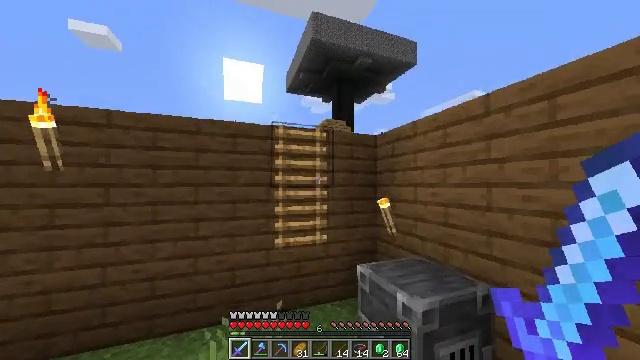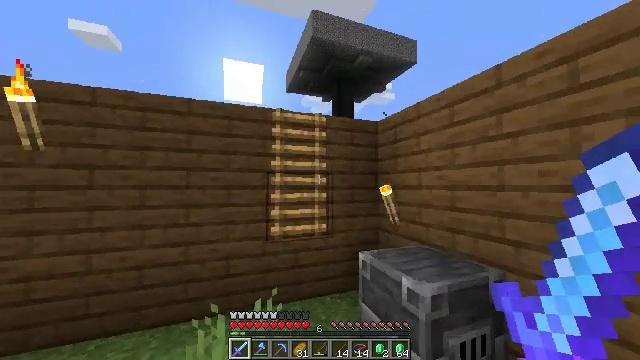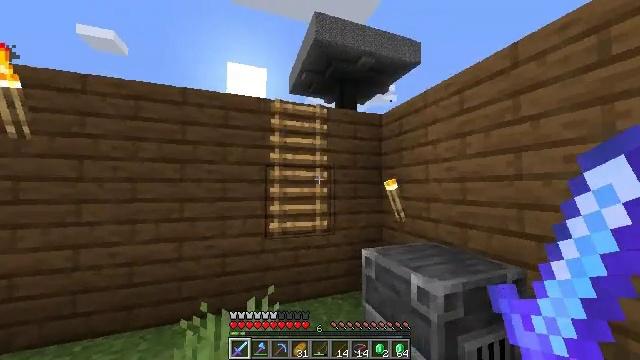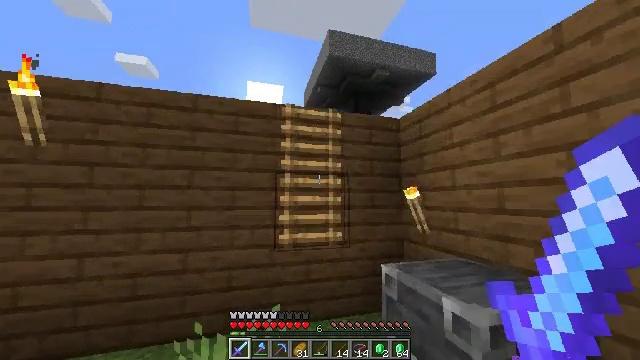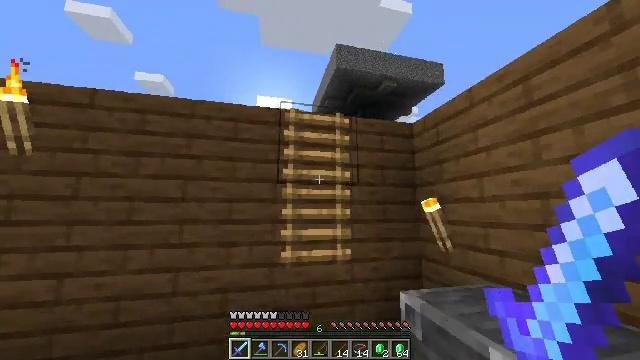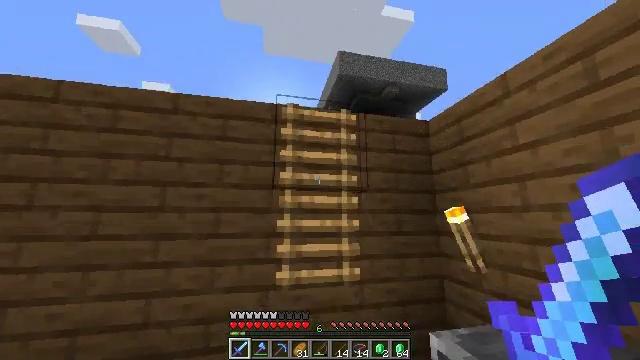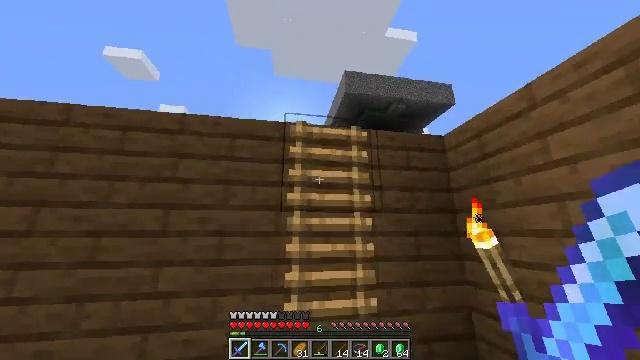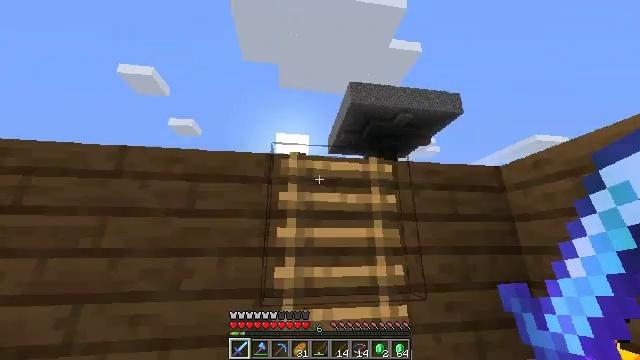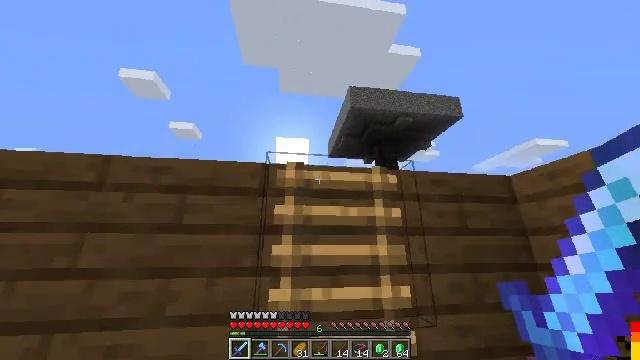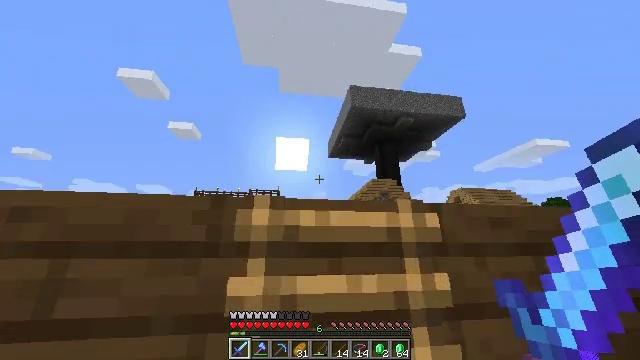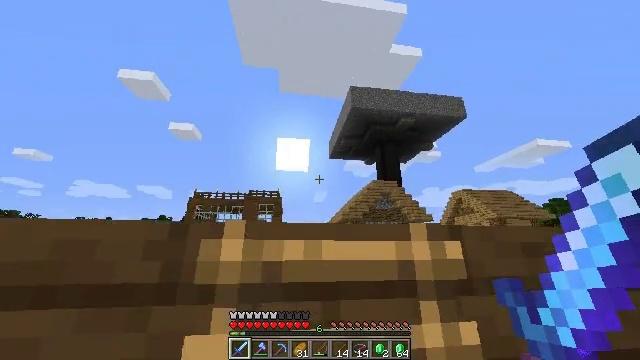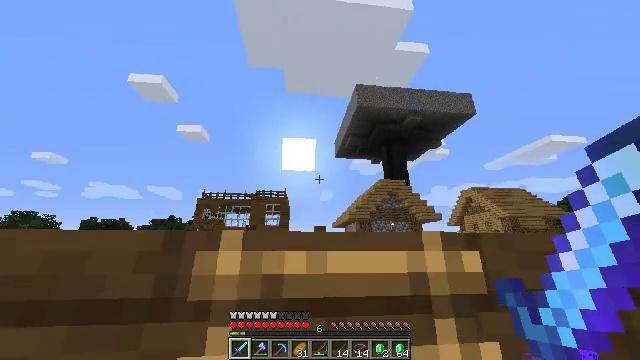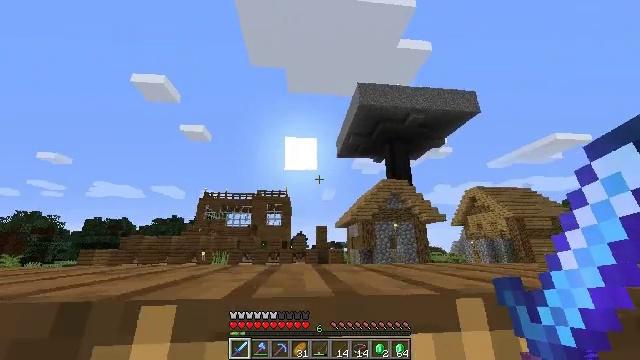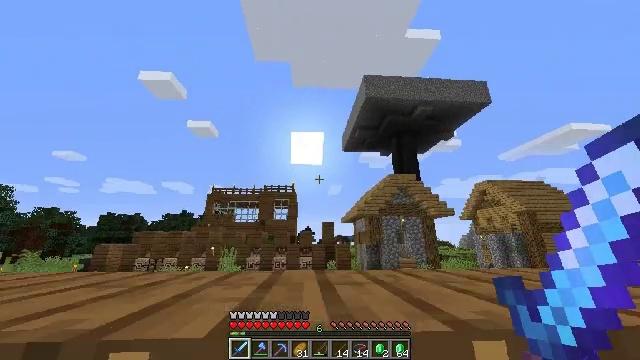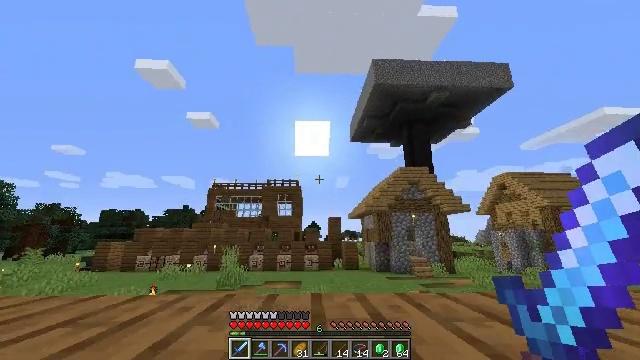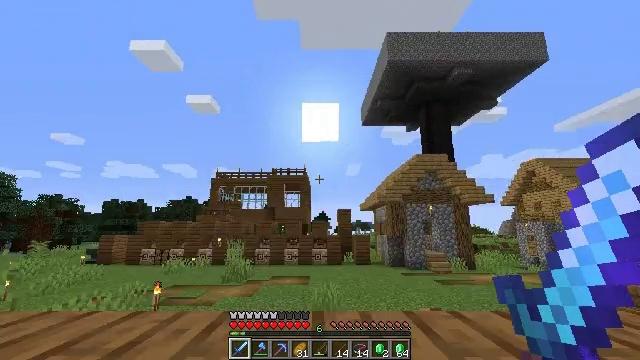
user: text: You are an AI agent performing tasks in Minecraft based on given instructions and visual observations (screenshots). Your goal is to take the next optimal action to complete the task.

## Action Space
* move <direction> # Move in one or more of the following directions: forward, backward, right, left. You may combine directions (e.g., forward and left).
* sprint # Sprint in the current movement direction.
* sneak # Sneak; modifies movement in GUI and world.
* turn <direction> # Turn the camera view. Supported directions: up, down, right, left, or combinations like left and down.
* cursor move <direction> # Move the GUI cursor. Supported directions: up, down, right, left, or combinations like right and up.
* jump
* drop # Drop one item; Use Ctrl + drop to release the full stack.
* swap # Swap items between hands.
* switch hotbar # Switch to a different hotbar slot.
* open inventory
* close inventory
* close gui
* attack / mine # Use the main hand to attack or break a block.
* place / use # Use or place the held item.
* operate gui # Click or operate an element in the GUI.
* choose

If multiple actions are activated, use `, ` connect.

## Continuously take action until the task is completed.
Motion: motion action
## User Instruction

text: Get arrows by crafting with flint, sticks, and feathers.
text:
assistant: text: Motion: move forward, sprint
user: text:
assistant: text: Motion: move forward, sprint
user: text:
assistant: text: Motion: move forward, sprint, turn left and up
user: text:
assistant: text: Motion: move forward, sprint, turn left and up
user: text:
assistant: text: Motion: move forward, sprint, turn up
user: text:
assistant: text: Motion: move forward, sprint, turn left and up, jump
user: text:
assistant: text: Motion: move forward, sprint, turn left and up, jump
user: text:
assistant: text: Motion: move forward, sprint, jump
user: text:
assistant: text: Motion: move forward, sprint, jump
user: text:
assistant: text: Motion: move forward, sprint, jump
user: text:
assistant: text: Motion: move forward, sprint, turn left, jump
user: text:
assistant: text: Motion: move forward, sprint, jump
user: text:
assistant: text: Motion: move forward, sprint, turn left and down, jump
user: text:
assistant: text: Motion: move forward, sprint, turn left and down, jump
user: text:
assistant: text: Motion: move forward, sprint, turn left and down, jump
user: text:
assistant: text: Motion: move forward, sprint, turn left and down
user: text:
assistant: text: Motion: move forward, sprint, turn left and down
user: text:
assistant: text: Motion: move forward, sprint, turn left and down
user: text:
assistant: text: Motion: move forward, sprint, turn down
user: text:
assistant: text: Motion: move forward, sprint
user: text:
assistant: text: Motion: move forward, sprint, turn right and up
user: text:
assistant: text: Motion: move forward, sprint
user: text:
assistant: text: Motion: move forward, sprint
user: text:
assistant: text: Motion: move forward, sprint, turn left
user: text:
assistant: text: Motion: move forward, sprint, turn left and down
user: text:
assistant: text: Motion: move forward, sprint, turn left and down
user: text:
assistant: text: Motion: move forward, sprint, turn left and down
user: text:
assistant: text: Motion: move forward, sprint
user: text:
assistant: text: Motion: move forward, sprint
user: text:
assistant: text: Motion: move forward, sprint